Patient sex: M
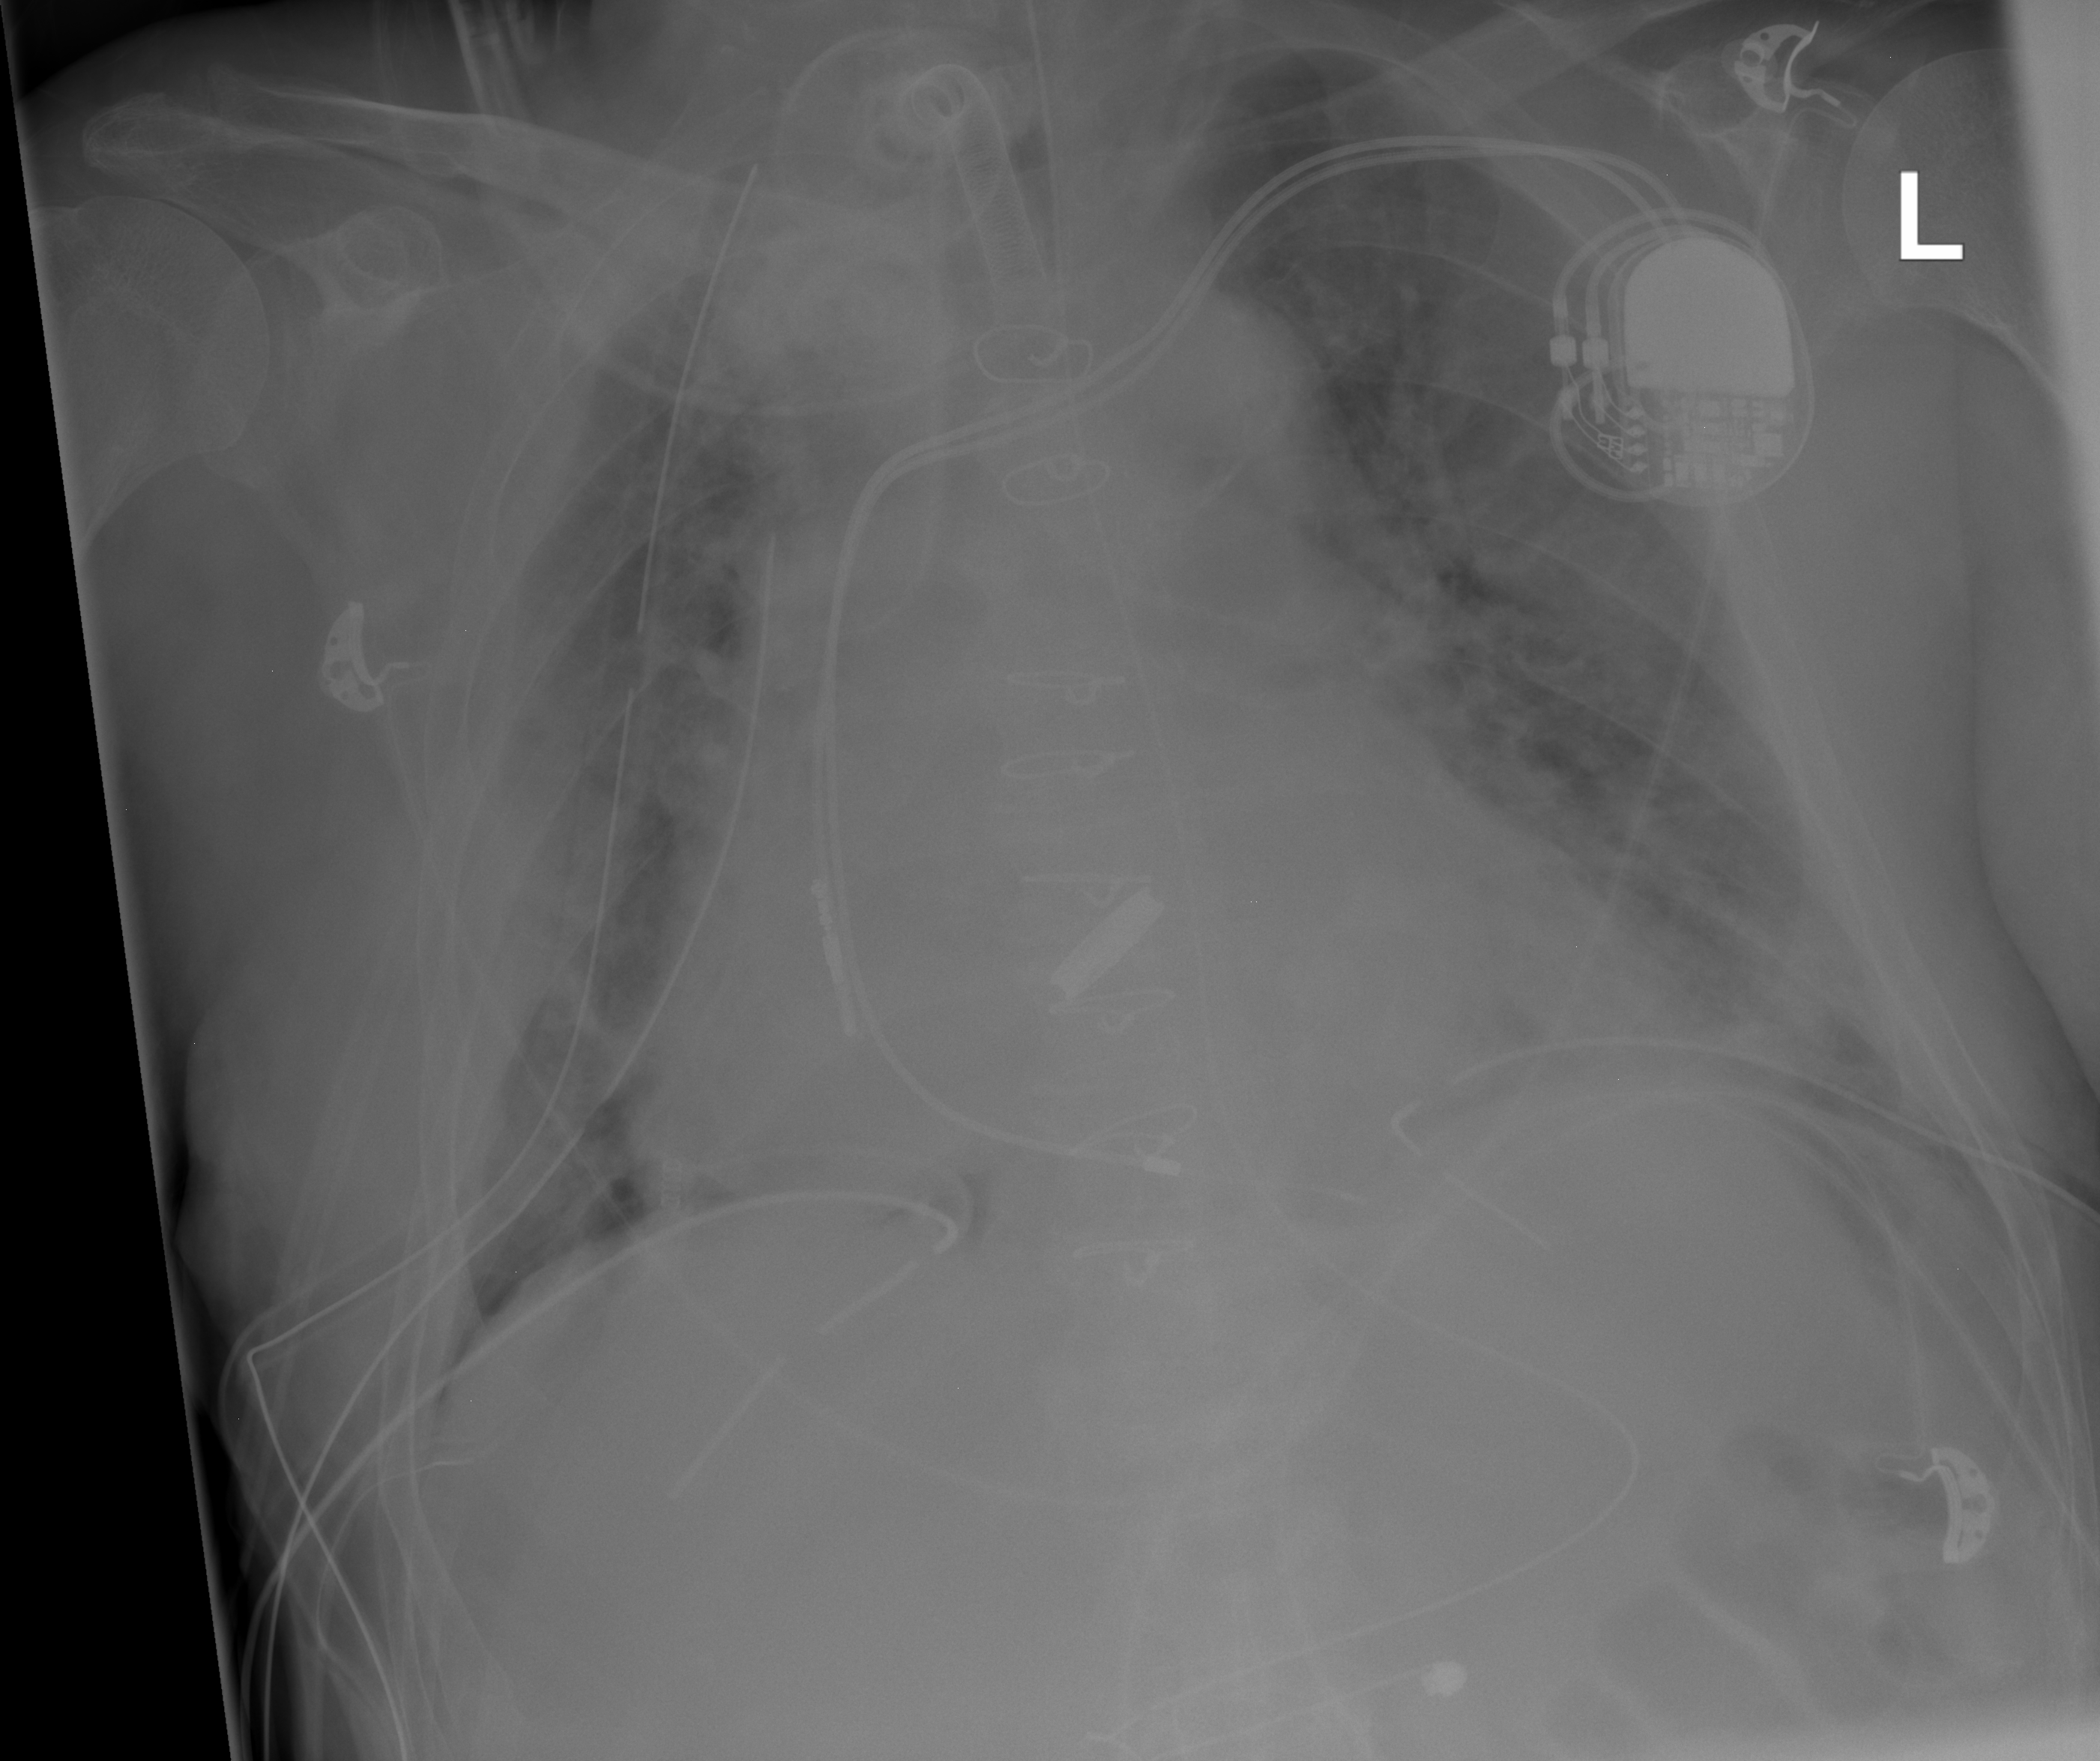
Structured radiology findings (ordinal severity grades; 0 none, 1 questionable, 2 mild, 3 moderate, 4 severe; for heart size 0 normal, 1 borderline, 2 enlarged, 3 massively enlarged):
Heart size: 2
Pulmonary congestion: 2
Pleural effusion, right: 0
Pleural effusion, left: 0
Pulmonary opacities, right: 2
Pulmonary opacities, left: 2
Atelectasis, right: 2
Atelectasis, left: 2